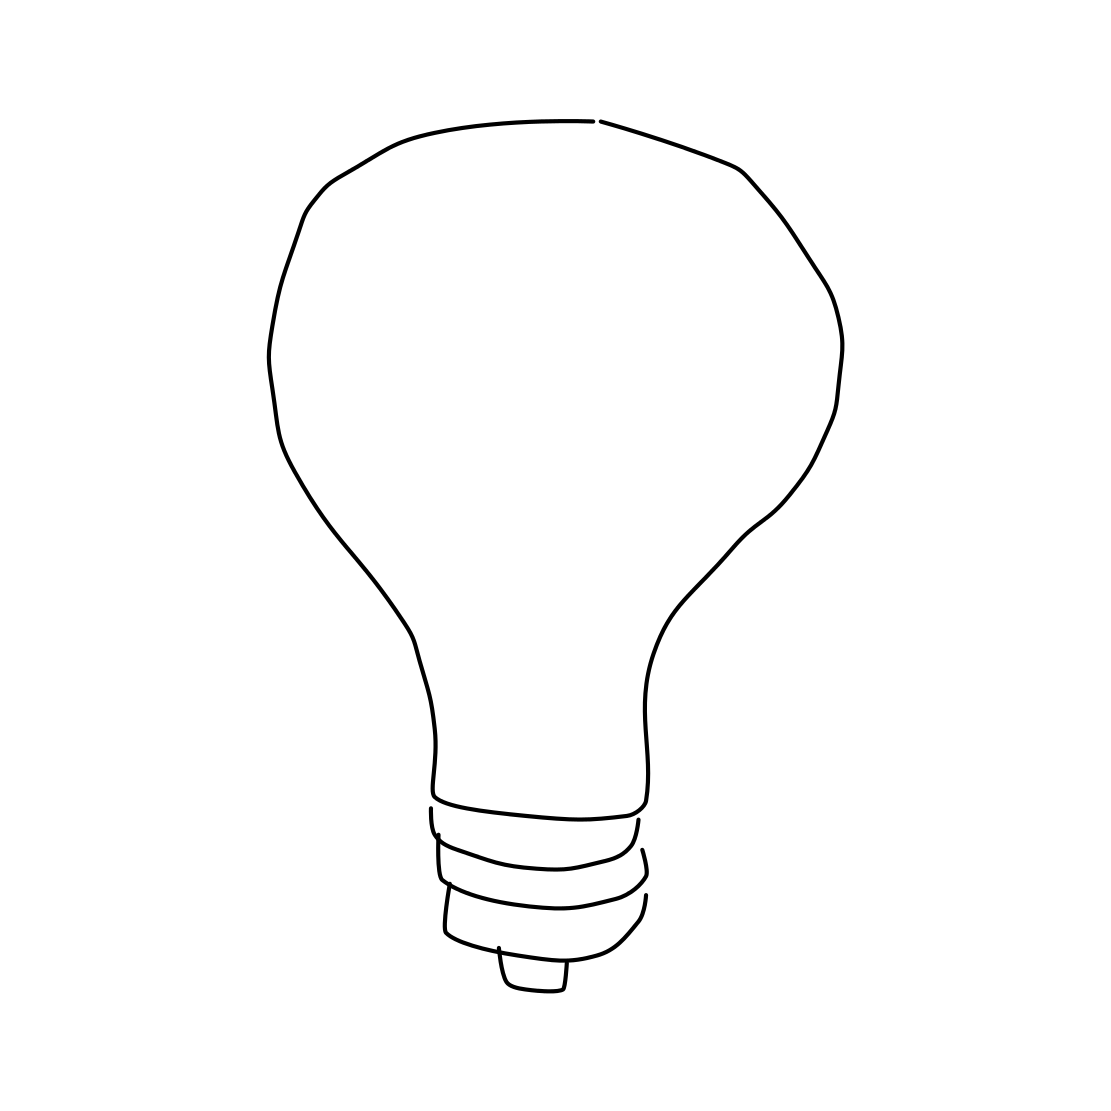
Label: lightbulb